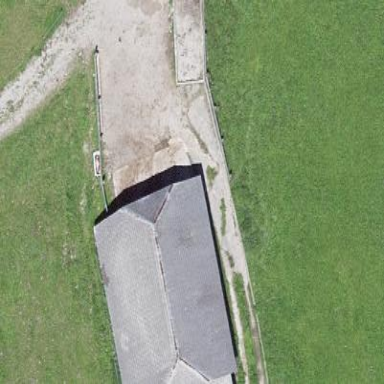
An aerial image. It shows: Farm auxiliary building.